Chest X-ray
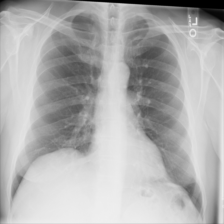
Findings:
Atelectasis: positive
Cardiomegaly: negative
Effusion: negative
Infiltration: negative
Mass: negative
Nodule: negative
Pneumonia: negative
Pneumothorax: negative
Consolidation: negative
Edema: negative
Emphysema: negative
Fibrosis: negative
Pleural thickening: negative
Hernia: negative